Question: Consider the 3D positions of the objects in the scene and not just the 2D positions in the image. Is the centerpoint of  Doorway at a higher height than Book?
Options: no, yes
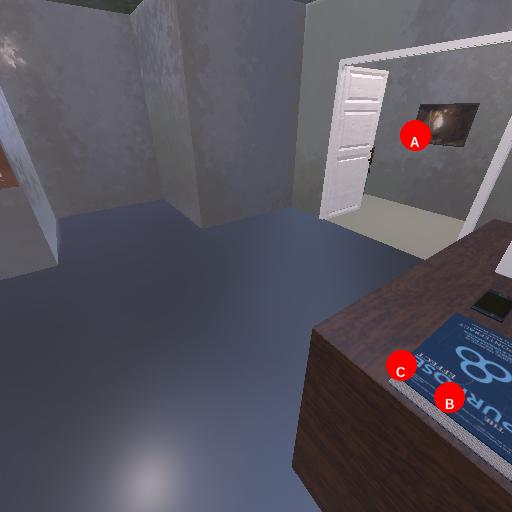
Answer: no